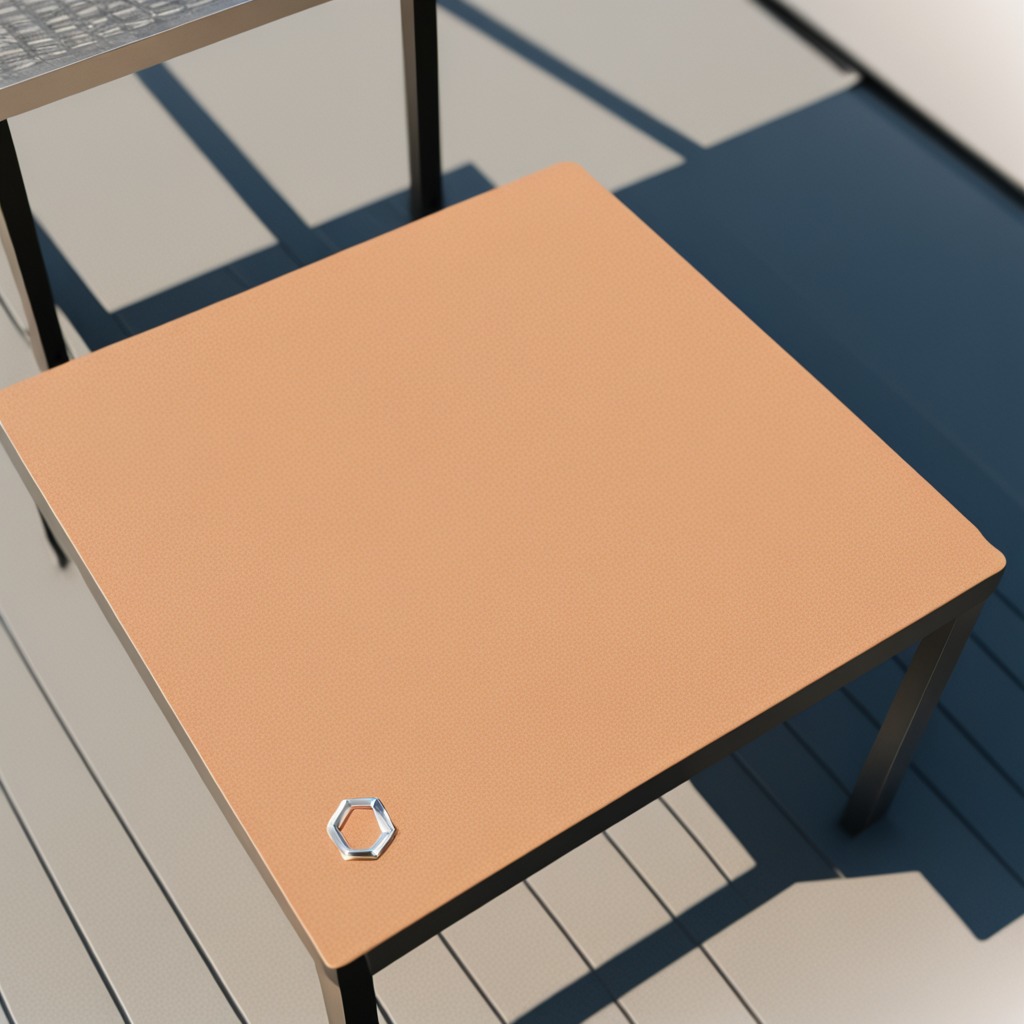
A metal nut is lying on the table.